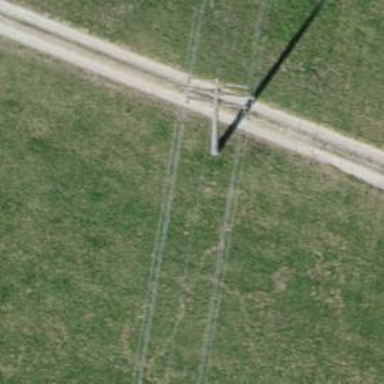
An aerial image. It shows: Power line in the image.